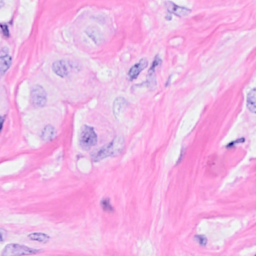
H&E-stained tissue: Breast